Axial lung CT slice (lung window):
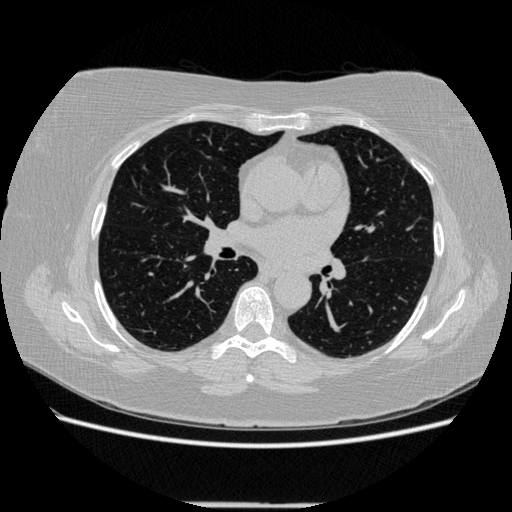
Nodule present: no